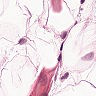
Metastatic tissue present: no